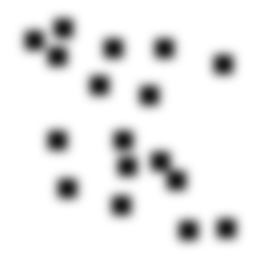
Squares: 17
Triangles: 0
Stars: 0
Total shapes: 17